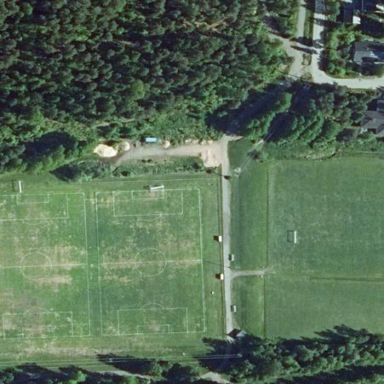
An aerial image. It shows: Soccer pitch for leisureland activities.